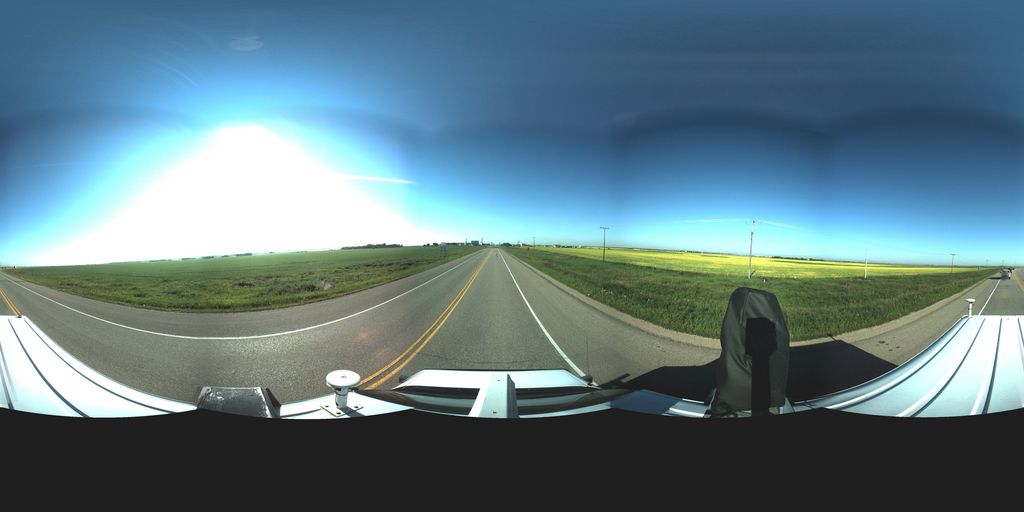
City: saskatoon